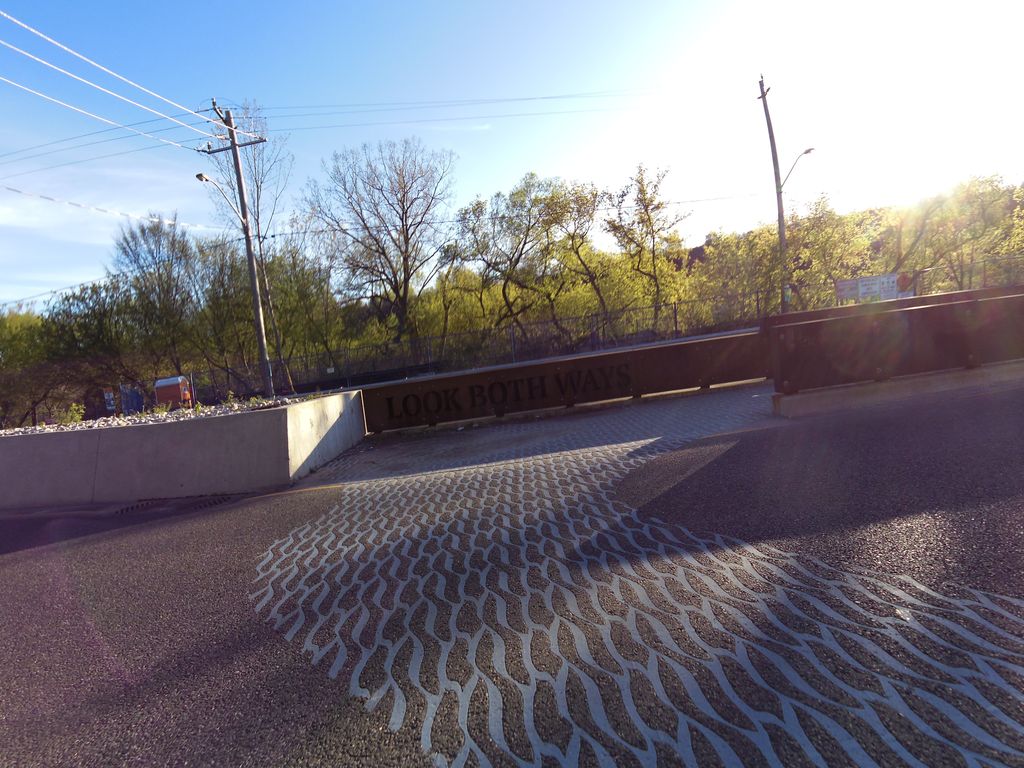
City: toronto